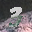
Label: 3